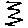
Label: zigzag